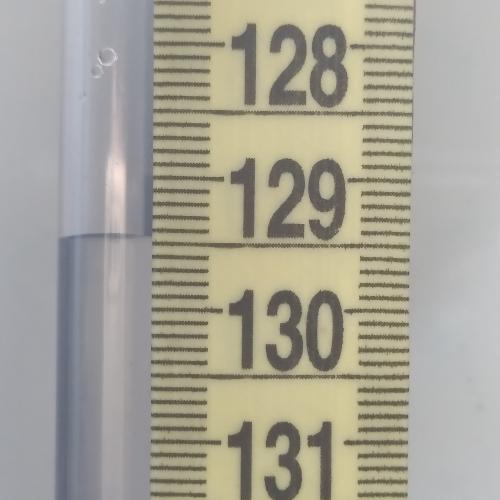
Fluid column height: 129.5 cm